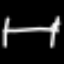
Label: bed